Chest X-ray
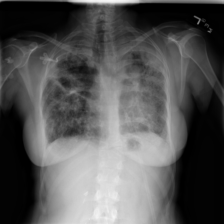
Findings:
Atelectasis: negative
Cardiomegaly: negative
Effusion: negative
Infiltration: positive
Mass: negative
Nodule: negative
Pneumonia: negative
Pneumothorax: negative
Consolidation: negative
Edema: negative
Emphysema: negative
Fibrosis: negative
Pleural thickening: negative
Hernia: negative